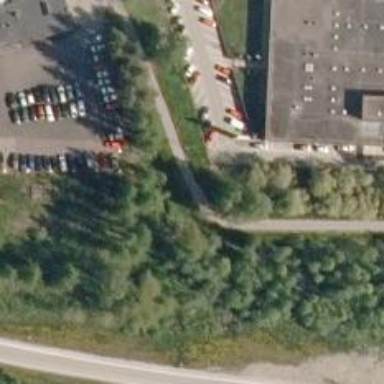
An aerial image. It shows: Asphalt cycleway.